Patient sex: F
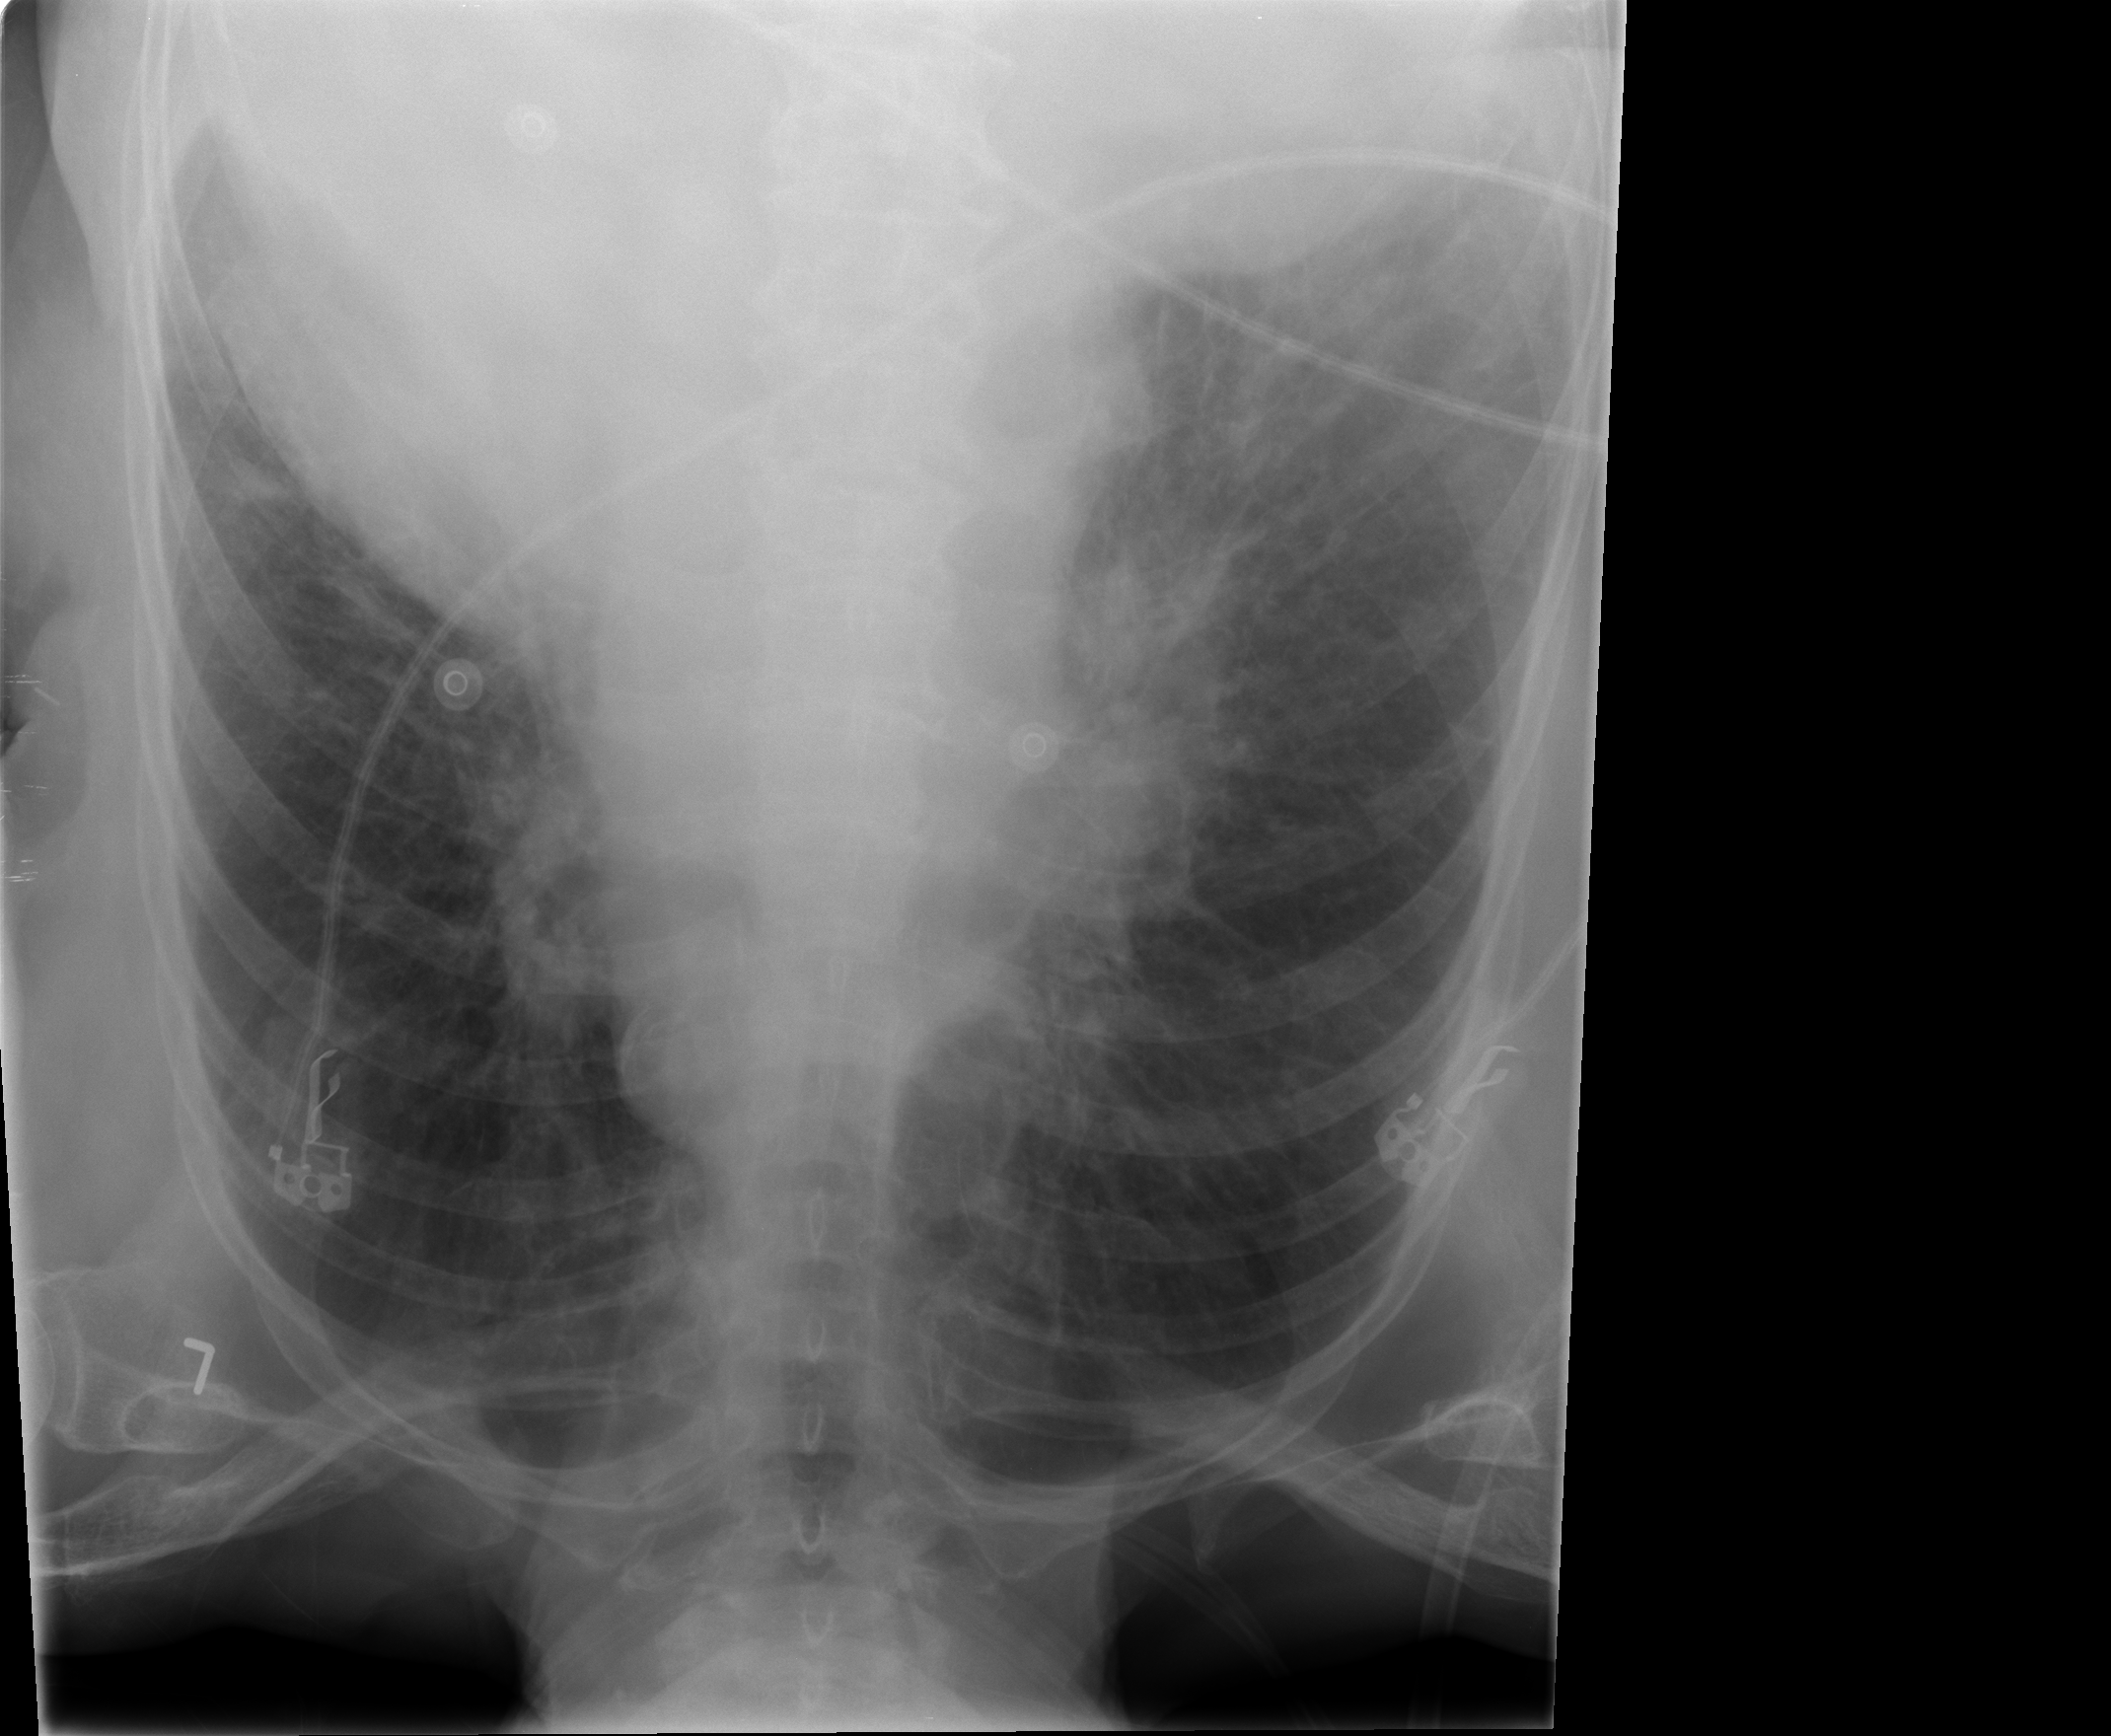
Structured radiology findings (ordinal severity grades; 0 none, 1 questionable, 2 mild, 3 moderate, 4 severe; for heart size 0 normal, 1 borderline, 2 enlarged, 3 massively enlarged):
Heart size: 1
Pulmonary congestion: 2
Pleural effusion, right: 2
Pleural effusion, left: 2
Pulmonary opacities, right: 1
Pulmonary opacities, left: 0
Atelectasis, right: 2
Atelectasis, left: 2